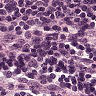
Metastatic tissue present: no